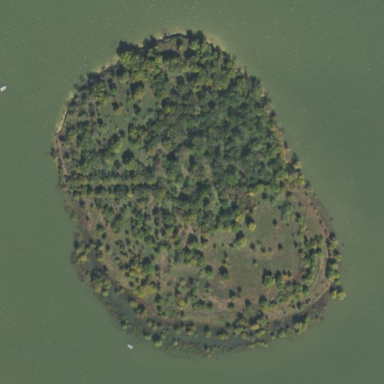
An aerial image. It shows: Islet.